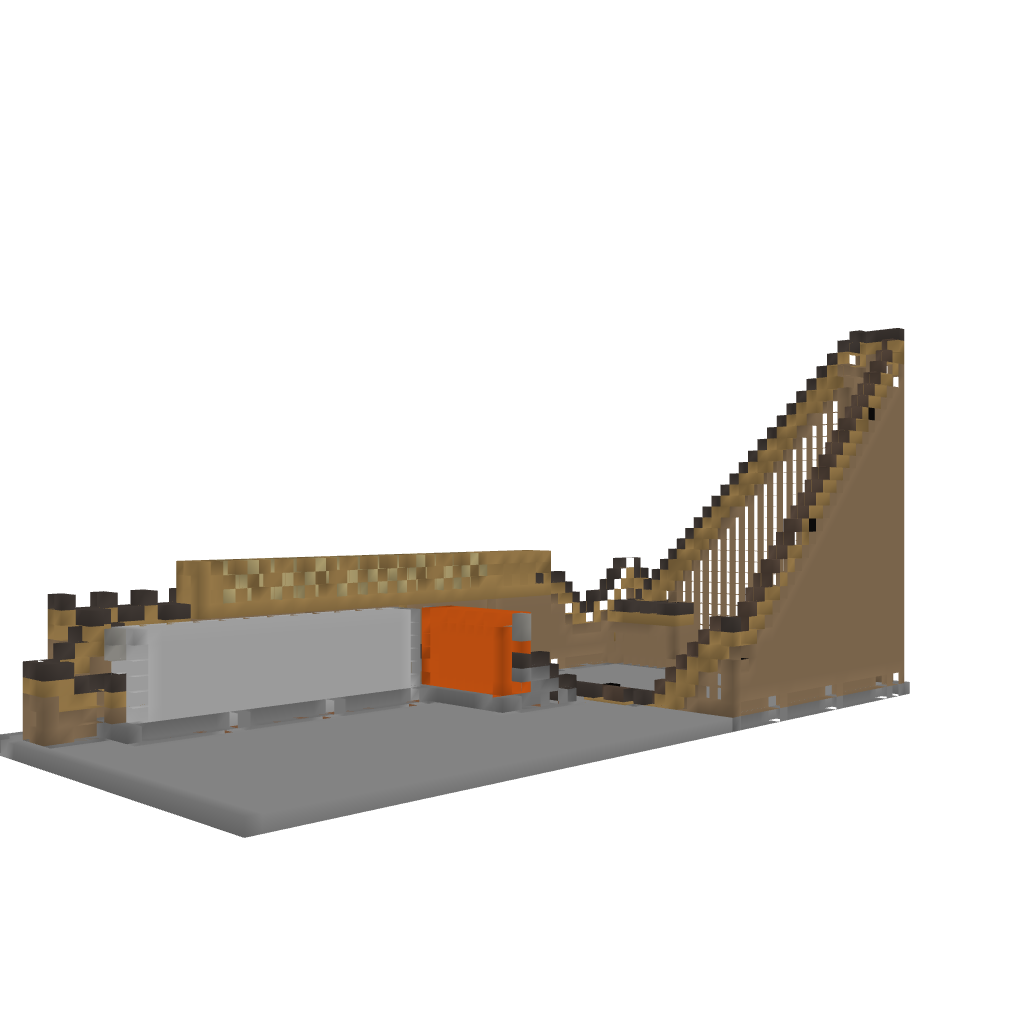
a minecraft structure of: Roller Coaster